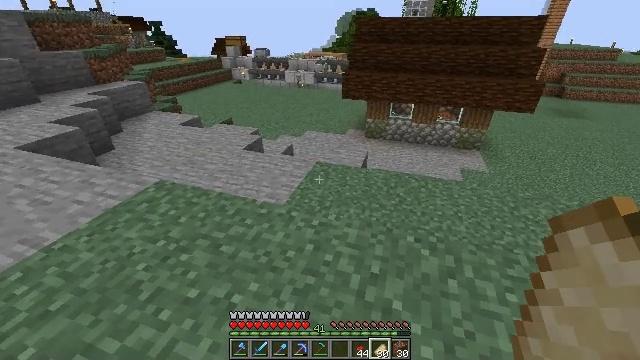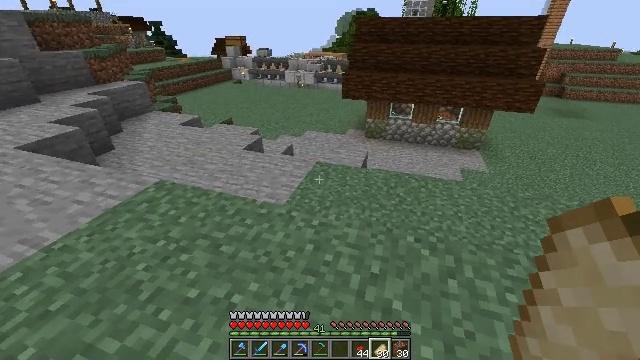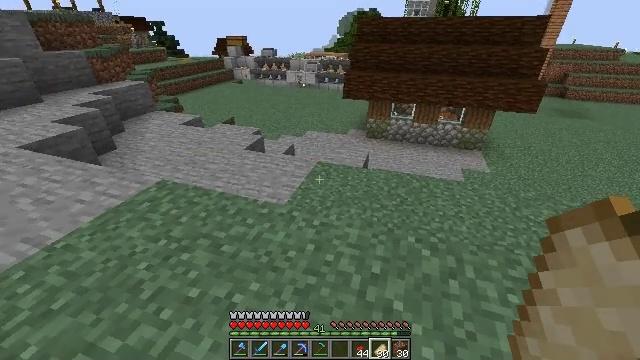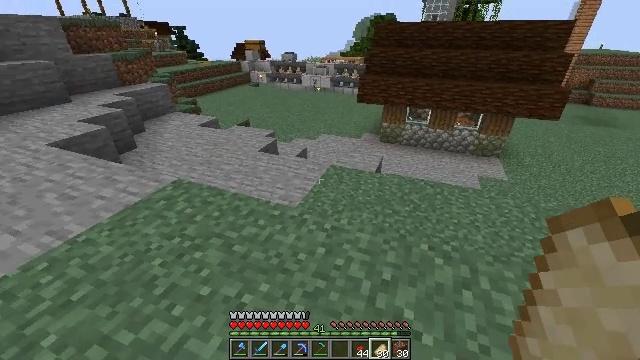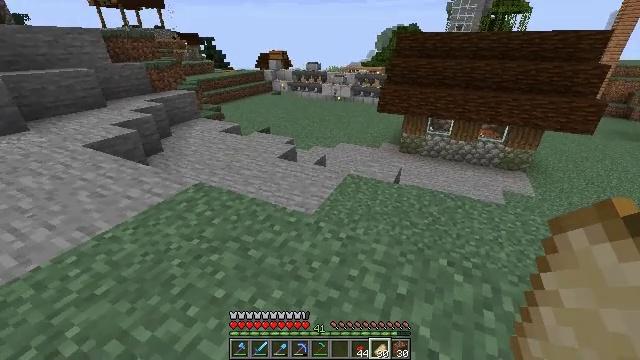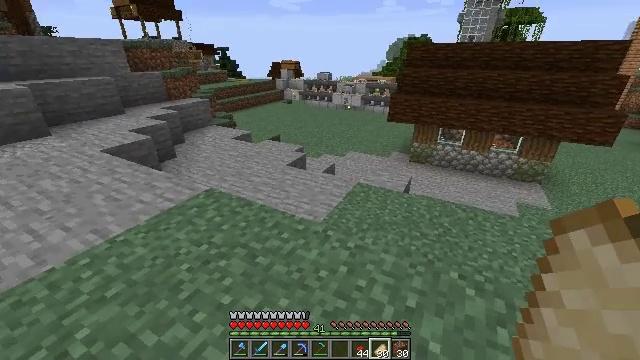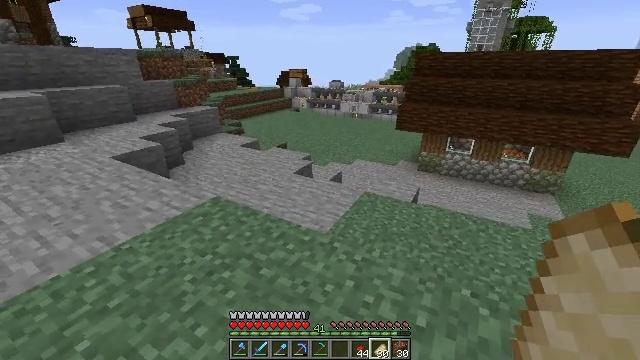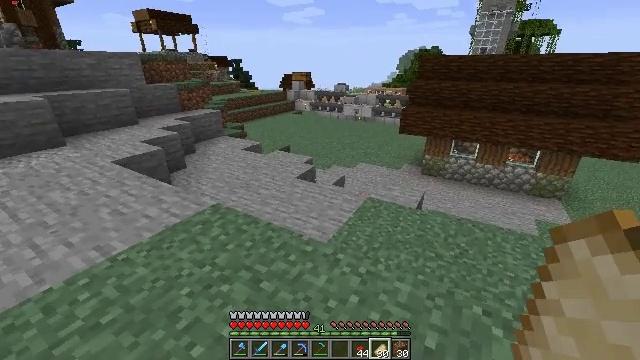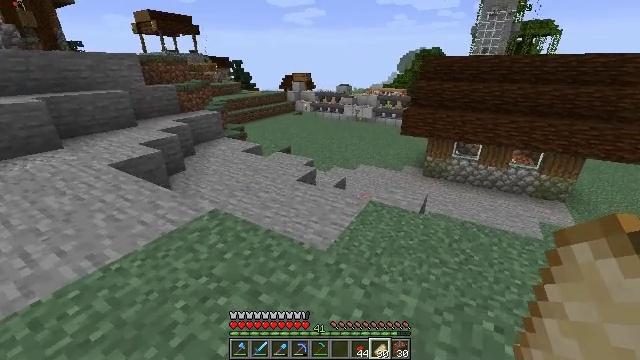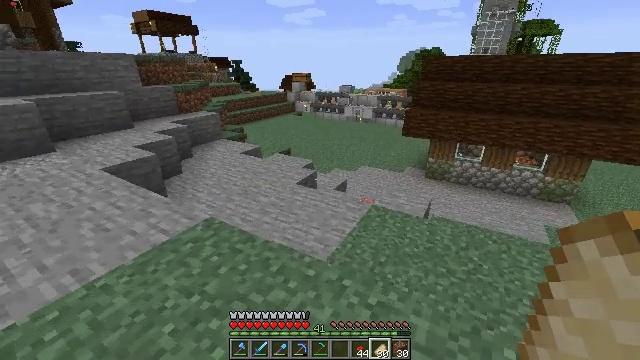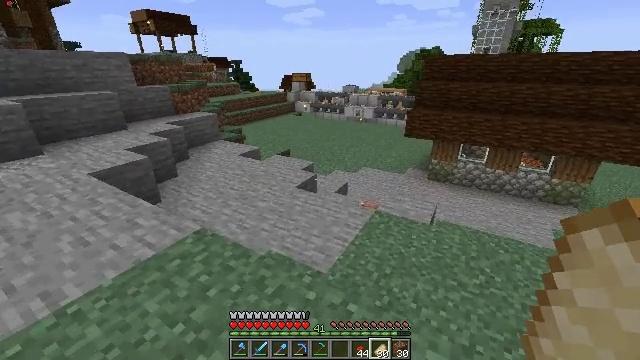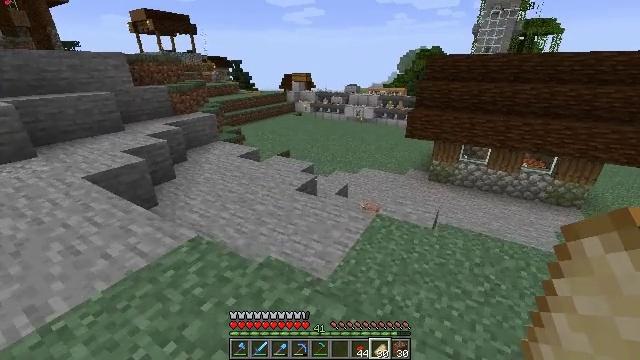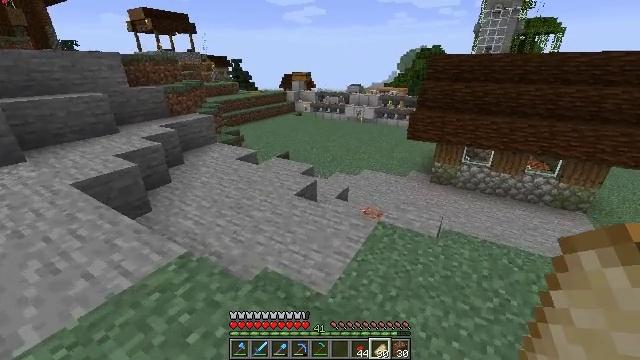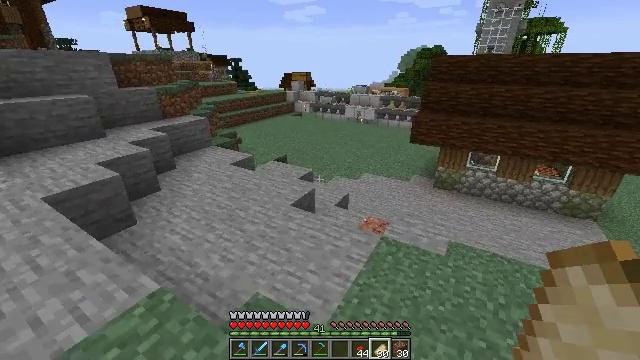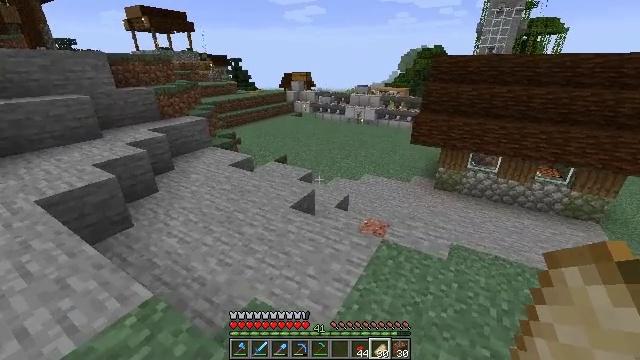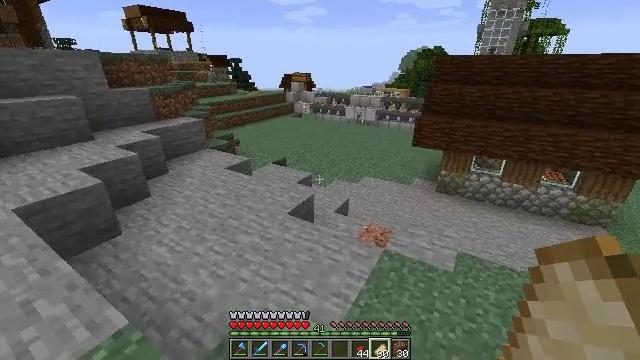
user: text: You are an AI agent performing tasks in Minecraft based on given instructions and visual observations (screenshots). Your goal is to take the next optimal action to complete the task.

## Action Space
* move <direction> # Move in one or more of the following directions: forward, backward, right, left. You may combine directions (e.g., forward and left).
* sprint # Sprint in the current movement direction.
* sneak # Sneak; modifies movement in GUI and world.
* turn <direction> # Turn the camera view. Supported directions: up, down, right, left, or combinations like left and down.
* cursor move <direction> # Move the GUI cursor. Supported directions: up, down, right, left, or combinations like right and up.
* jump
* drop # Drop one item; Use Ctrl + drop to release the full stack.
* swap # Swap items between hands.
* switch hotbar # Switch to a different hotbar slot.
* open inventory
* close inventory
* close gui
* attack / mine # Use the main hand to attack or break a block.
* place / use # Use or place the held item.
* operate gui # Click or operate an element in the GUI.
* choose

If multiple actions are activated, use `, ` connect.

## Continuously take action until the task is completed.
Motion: motion action
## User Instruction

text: Use dried kelp to make a dried kelp block.
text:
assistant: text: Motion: no_op
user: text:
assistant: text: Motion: no_op
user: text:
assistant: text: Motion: turn left
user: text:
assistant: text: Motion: turn left and up
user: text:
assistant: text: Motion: turn left and up
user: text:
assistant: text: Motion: move forward, turn left and up
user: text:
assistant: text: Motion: move forward
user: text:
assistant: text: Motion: move forward
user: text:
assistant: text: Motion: move forward
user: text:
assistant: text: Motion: move forward
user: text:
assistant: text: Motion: move forward
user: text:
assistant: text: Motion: move forward
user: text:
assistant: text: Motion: move forward
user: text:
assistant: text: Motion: move forward
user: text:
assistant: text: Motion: move forward
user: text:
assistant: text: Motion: move forward
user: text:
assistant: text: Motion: move forward
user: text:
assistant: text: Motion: move forward, sprint
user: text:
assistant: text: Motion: move forward, sprint
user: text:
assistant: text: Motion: move forward, sprint
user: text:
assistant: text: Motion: move forward
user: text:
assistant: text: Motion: move forward
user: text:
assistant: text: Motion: move forward, turn right
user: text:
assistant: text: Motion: move forward, sprint, turn right
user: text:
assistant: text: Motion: move forward, sprint, turn right
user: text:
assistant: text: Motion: move forward, sprint, turn right
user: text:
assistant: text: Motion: move forward, sprint, turn right
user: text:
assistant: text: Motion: move forward, turn right and down
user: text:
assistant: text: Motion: move forward
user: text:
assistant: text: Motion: move forward, turn right